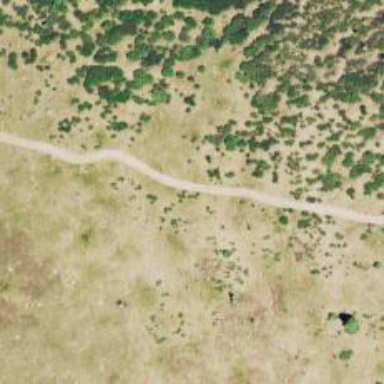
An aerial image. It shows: Route consisting of grade3 track. It is standard/terra trail according to USFS_TRAIL_TYPE.